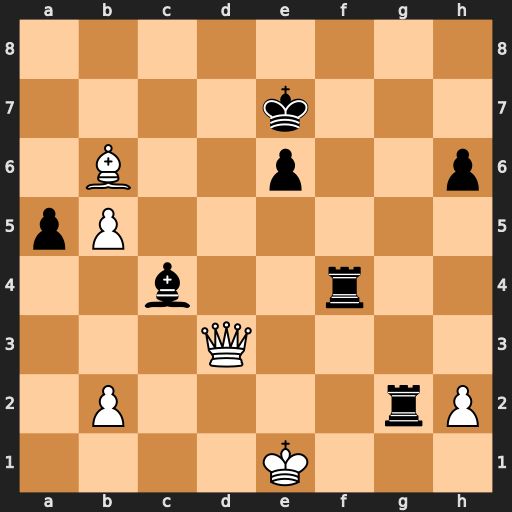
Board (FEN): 8/4k3/1B2p2p/pP6/2b2r2/3Q4/1P4rP/4K3
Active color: w
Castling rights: -
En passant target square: -
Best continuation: Qd8+ Kf7 Qc7+ Kg6 Qxf4